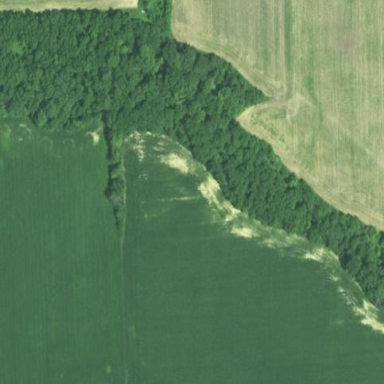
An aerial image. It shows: Deciduous broadleaved woodland.